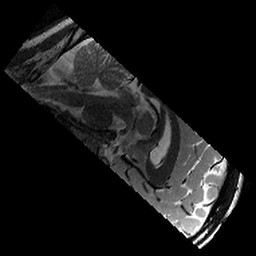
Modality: T2w
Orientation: sagittal
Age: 11
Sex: male
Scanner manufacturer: siemens
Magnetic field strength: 3 T
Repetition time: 9.23 s
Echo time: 0.067 s